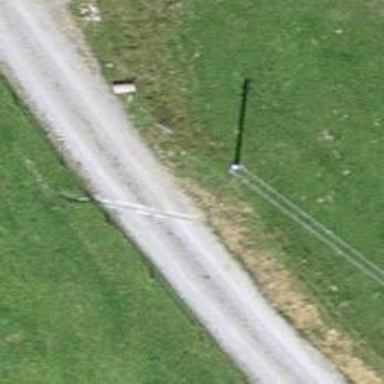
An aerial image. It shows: Minor power line.